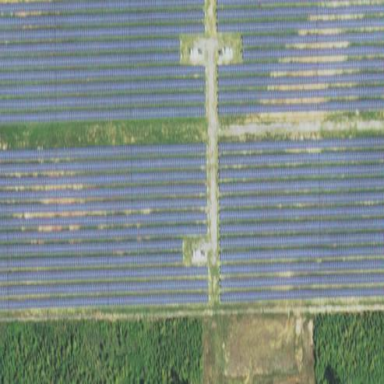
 hosting solar power plant utilizing photovoltaic technology."